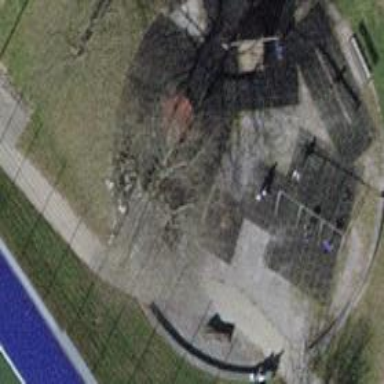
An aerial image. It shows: Playground area for leisure land.